Field crop: maize
Growth stage: 2
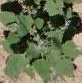
Species: chenopodium